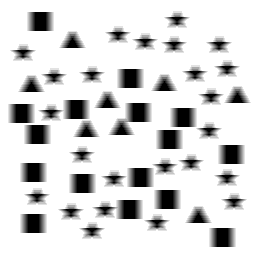
Squares: 16
Triangles: 8
Stars: 24
Total shapes: 48